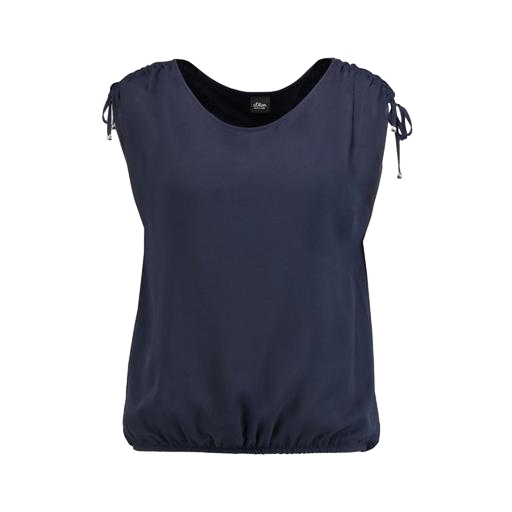
short-sleeve top only macy, blue short-sleeve top only macy, blue sleeveless lace-up top only macy, white background